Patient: sex M, age 47
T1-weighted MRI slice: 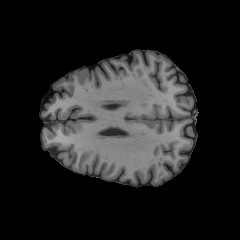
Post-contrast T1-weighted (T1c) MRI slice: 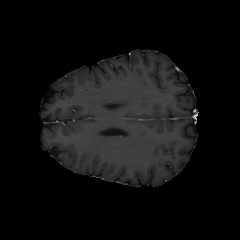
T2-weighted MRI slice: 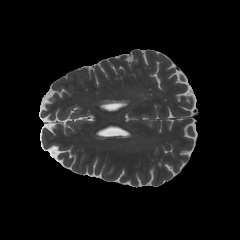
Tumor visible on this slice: no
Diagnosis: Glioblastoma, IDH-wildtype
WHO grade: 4